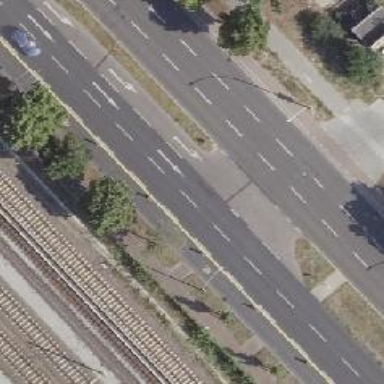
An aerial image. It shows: Primary highway with asphalt surface and dual carriageway.